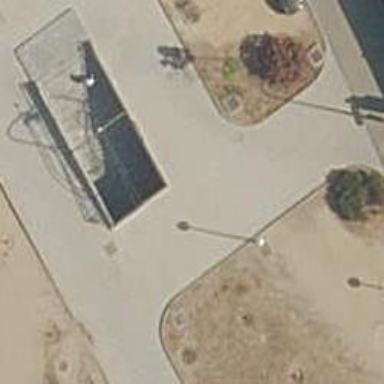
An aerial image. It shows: Subway entrance.